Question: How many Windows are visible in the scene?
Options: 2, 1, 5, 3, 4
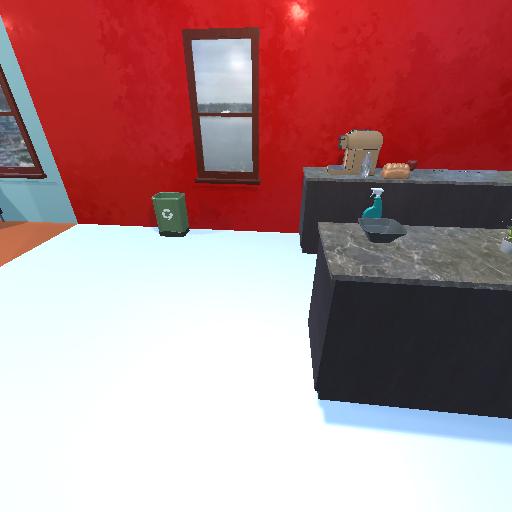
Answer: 2